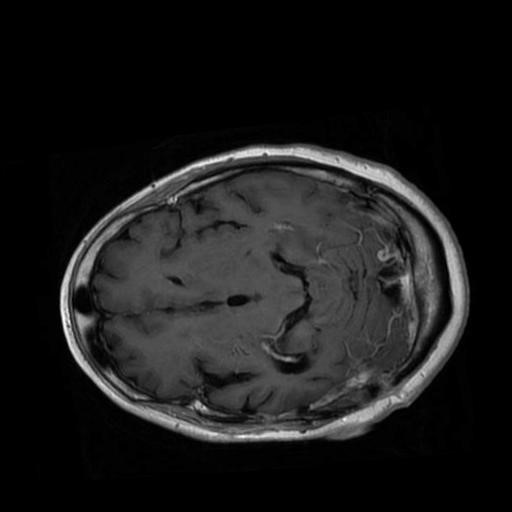
Label: brain_glioma